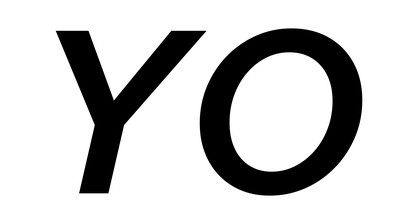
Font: InstrumentSans-Italic_SemiBold_Italic